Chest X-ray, AP view. Patient: 57 years old, sex F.
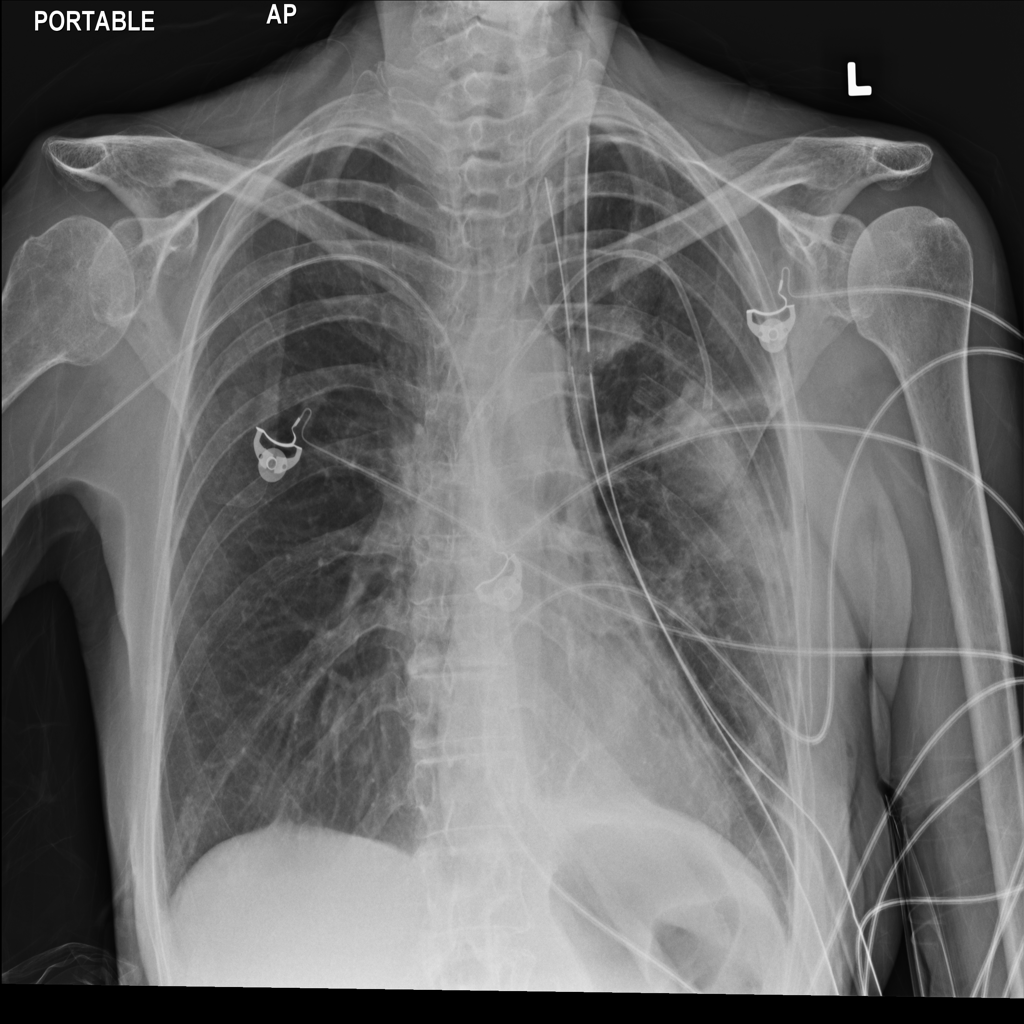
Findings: No Finding